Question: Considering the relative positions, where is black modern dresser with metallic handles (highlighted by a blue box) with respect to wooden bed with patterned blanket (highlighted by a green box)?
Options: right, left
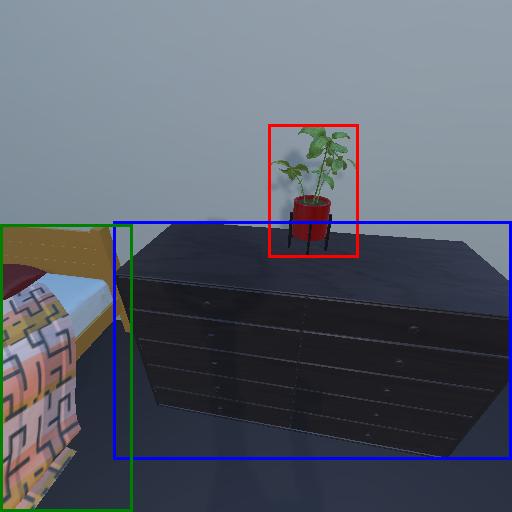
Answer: right